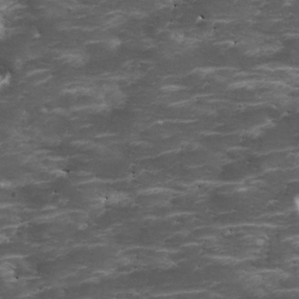
Label: non_frost